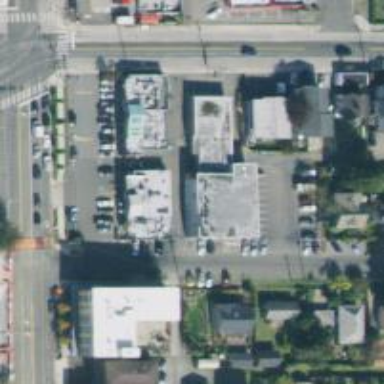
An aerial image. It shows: Convenience shop.